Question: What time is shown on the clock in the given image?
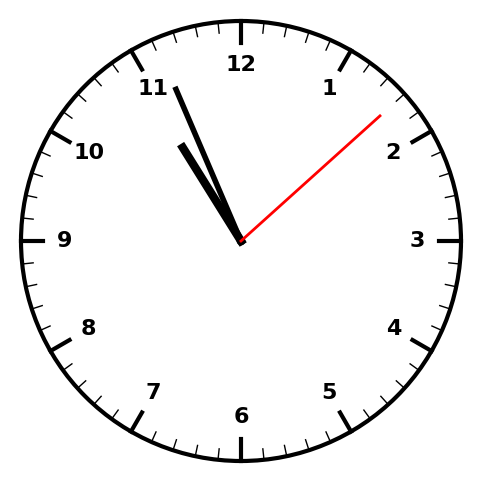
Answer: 10:56:08